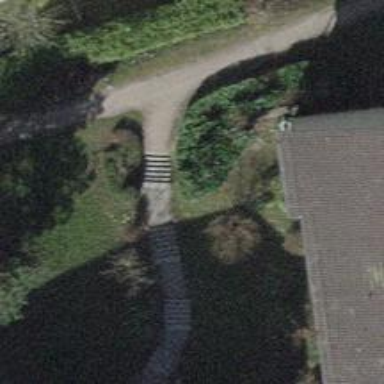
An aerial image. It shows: Set of steps made of paving stones.